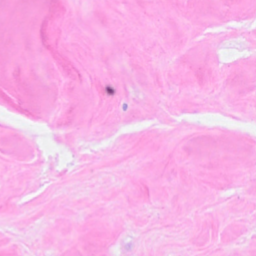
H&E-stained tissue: Breast